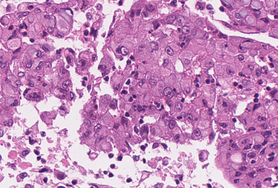
Tumor epithelial tissue: yes
Tumor-associated stroma tissue: no
Normal tissue: no